Aerial crown-view tile of a tropical tree (Barro Colorado Island, Panama), acquired 20250414:
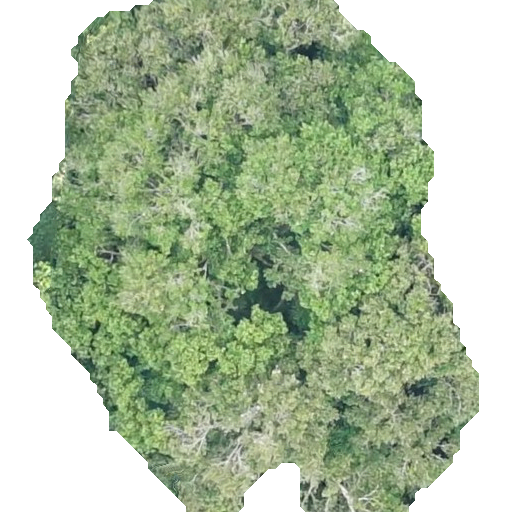
Species: Prioria copaifera
GBIF accepted scientific name: Prioria copaifera
Crown area: 268.715 m²